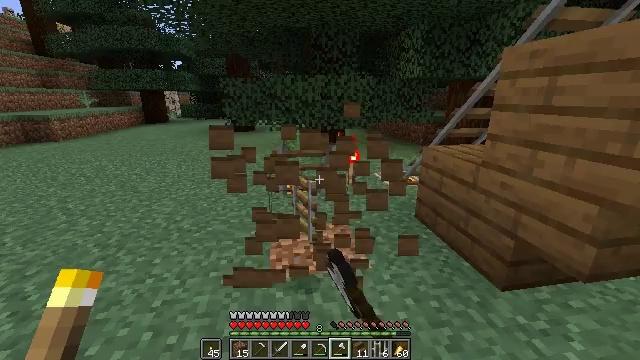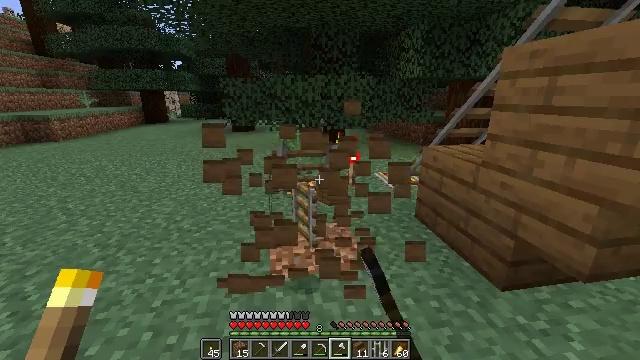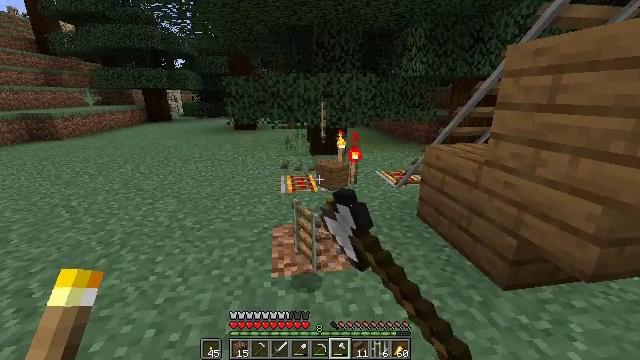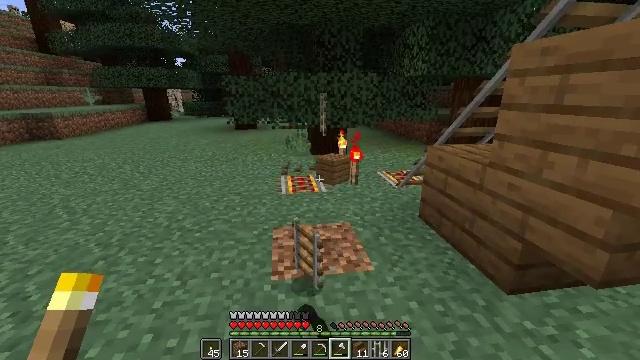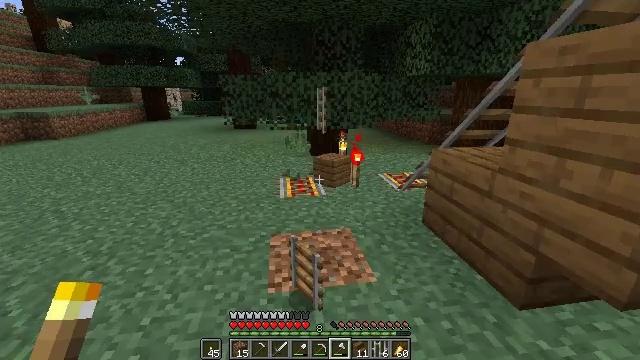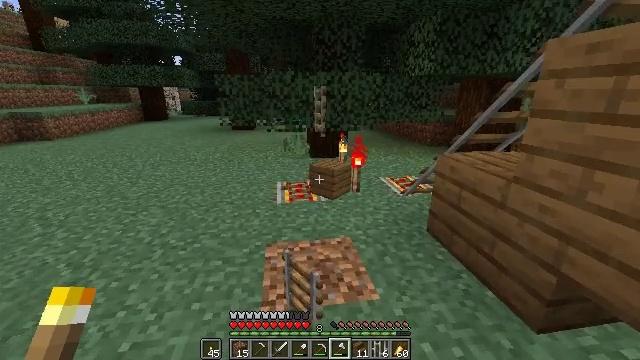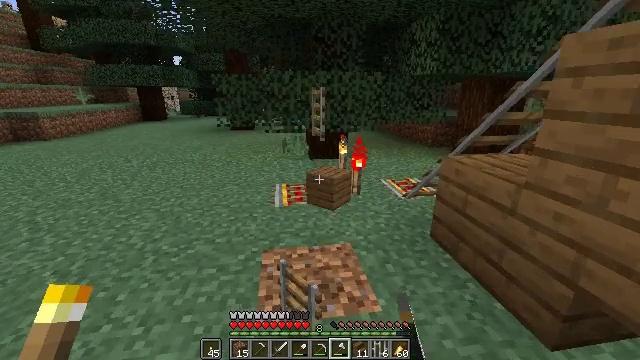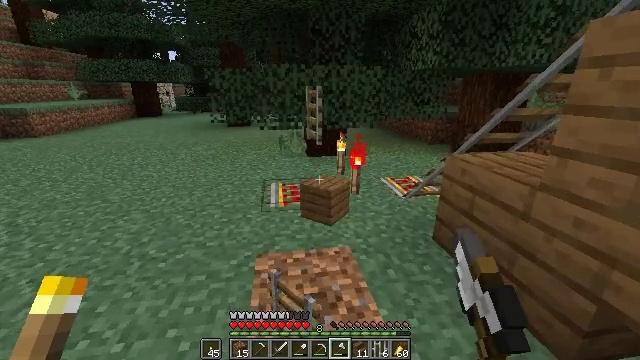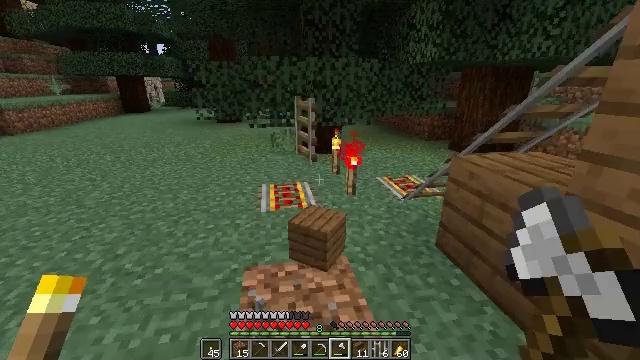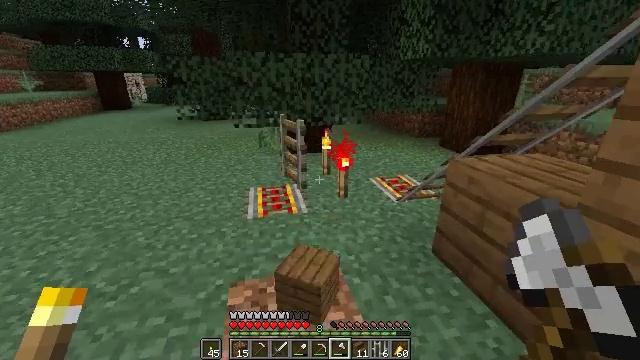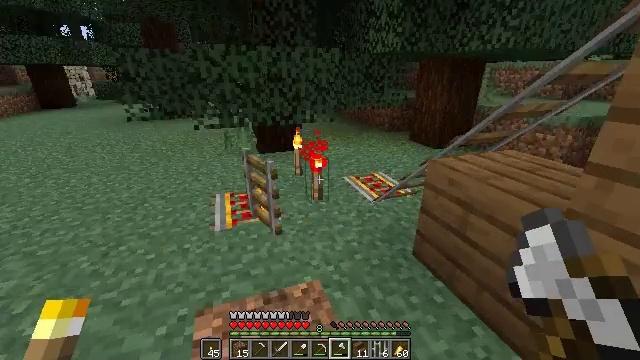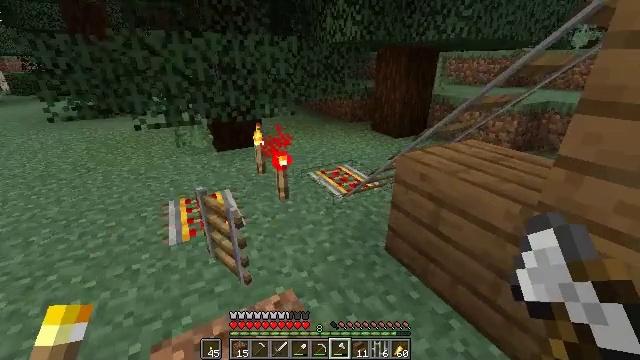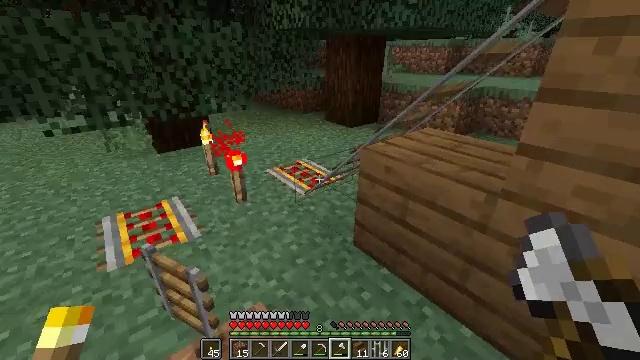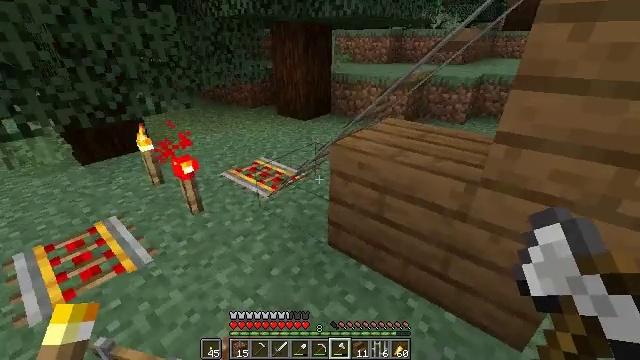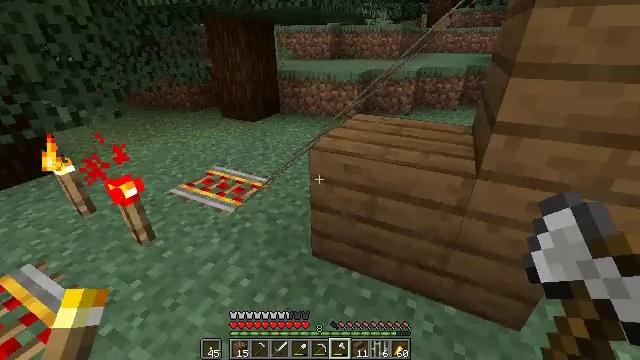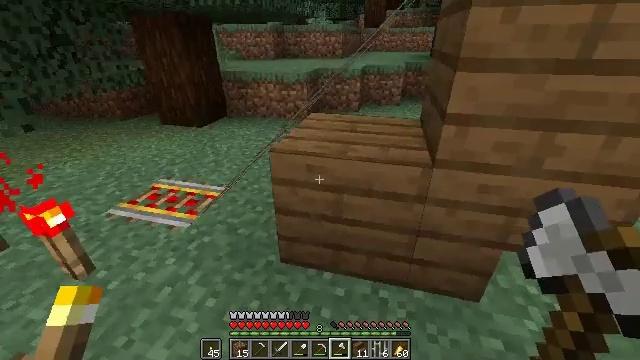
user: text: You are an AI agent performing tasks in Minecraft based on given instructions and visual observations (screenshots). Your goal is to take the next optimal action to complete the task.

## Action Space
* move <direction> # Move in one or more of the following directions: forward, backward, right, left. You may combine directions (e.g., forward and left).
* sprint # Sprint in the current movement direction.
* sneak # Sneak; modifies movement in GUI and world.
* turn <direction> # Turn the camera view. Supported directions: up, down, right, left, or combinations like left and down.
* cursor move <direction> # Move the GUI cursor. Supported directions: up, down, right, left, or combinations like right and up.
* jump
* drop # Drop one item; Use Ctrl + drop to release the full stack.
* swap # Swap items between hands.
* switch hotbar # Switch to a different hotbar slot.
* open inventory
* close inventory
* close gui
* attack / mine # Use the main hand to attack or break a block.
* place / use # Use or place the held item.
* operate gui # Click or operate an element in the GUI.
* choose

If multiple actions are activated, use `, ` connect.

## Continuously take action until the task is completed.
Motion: motion action
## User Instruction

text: Gather the rail for future use.
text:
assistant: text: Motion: attack / mine
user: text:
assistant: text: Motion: attack / mine
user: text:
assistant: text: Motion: move forward, attack / mine
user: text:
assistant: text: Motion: move forward, attack / mine
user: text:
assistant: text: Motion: move forward
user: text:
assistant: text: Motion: move forward
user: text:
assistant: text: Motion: move forward
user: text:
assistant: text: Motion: move forward, turn right
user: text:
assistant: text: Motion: move forward, turn right
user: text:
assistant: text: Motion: move forward, turn right and down
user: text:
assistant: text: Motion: move forward, turn right and down
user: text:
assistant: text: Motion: move forward and move left, turn right and down
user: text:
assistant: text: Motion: move forward and move left, turn right and down
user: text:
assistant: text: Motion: move forward and move left, turn right
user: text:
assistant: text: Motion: move forward and move left, turn right
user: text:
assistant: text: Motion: move forward and move left, turn right
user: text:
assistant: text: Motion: move forward and move left, turn right
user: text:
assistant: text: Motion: move forward and move left, turn right and up
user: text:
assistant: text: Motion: move forward and move left, turn right
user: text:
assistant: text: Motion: move forward and move left, turn right
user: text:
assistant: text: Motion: move forward and move left, turn right and down
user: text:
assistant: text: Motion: move left, turn right and down
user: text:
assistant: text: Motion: move left, turn right and down
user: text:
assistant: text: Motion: turn right and down, attack / mine
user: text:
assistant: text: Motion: turn right, attack / mine
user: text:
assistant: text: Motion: turn right, attack / mine
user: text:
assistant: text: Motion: turn right, attack / mine
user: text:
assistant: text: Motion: turn right, attack / mine
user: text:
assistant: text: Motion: attack / mine
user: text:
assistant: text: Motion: attack / mine